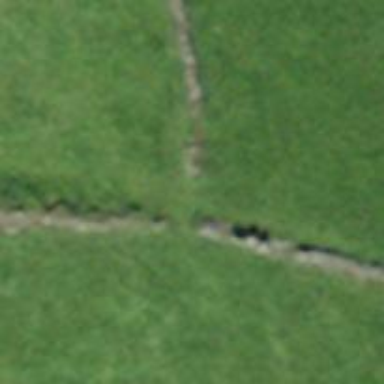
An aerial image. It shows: Dry stone wall barrier.